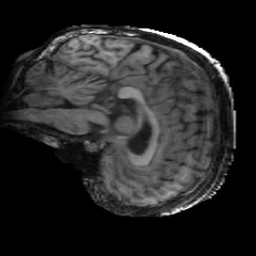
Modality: T1w
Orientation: sagittal
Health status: ill
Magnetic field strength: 3 T